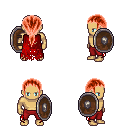
a pixel art fantasy rpg character, male body template, human, tanned skin, red tattered cape, red pants, red ponytail hairstyle, shield, four views (front, back, left, right), 2x2 character sprite sheet, small pixel art, hard edges, no anti-aliasing